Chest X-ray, PA view. Patient: 65 years old, sex M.
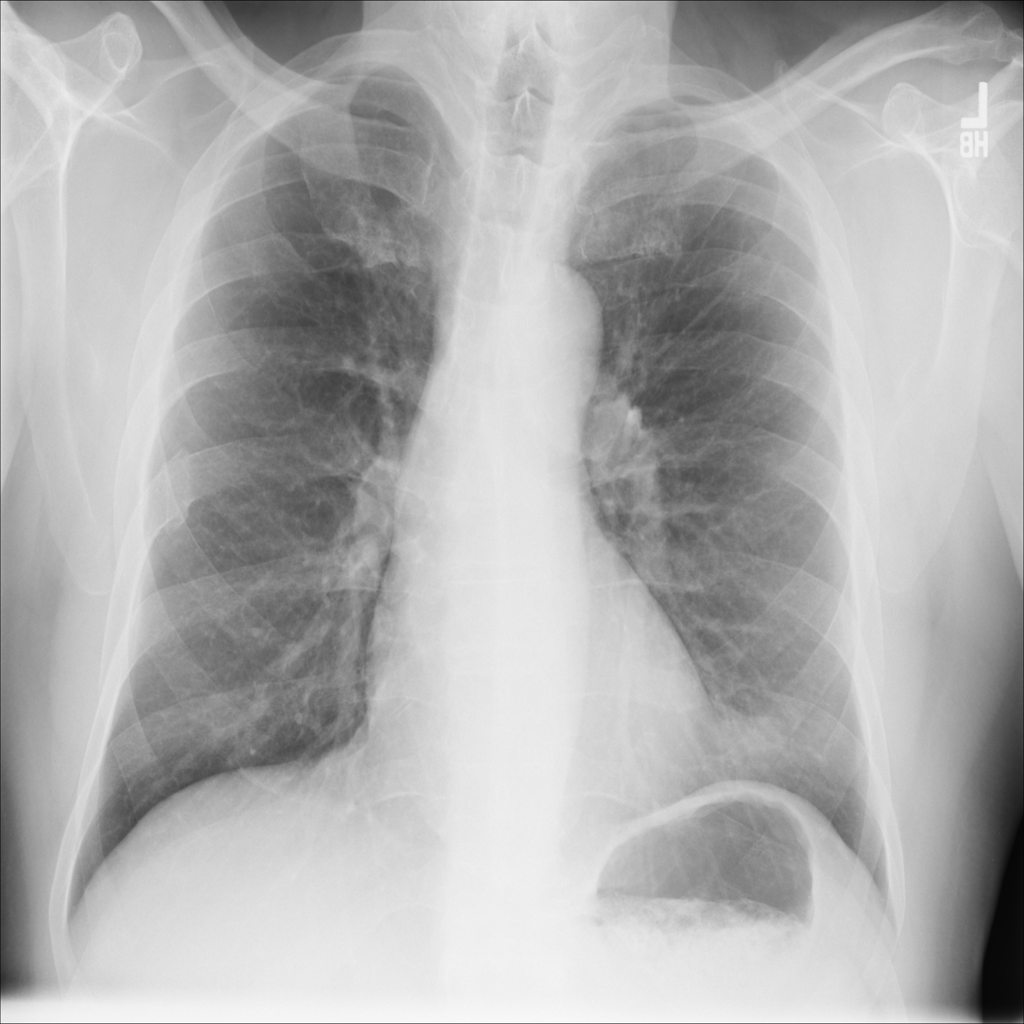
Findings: No Finding